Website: macys
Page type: cross-sells
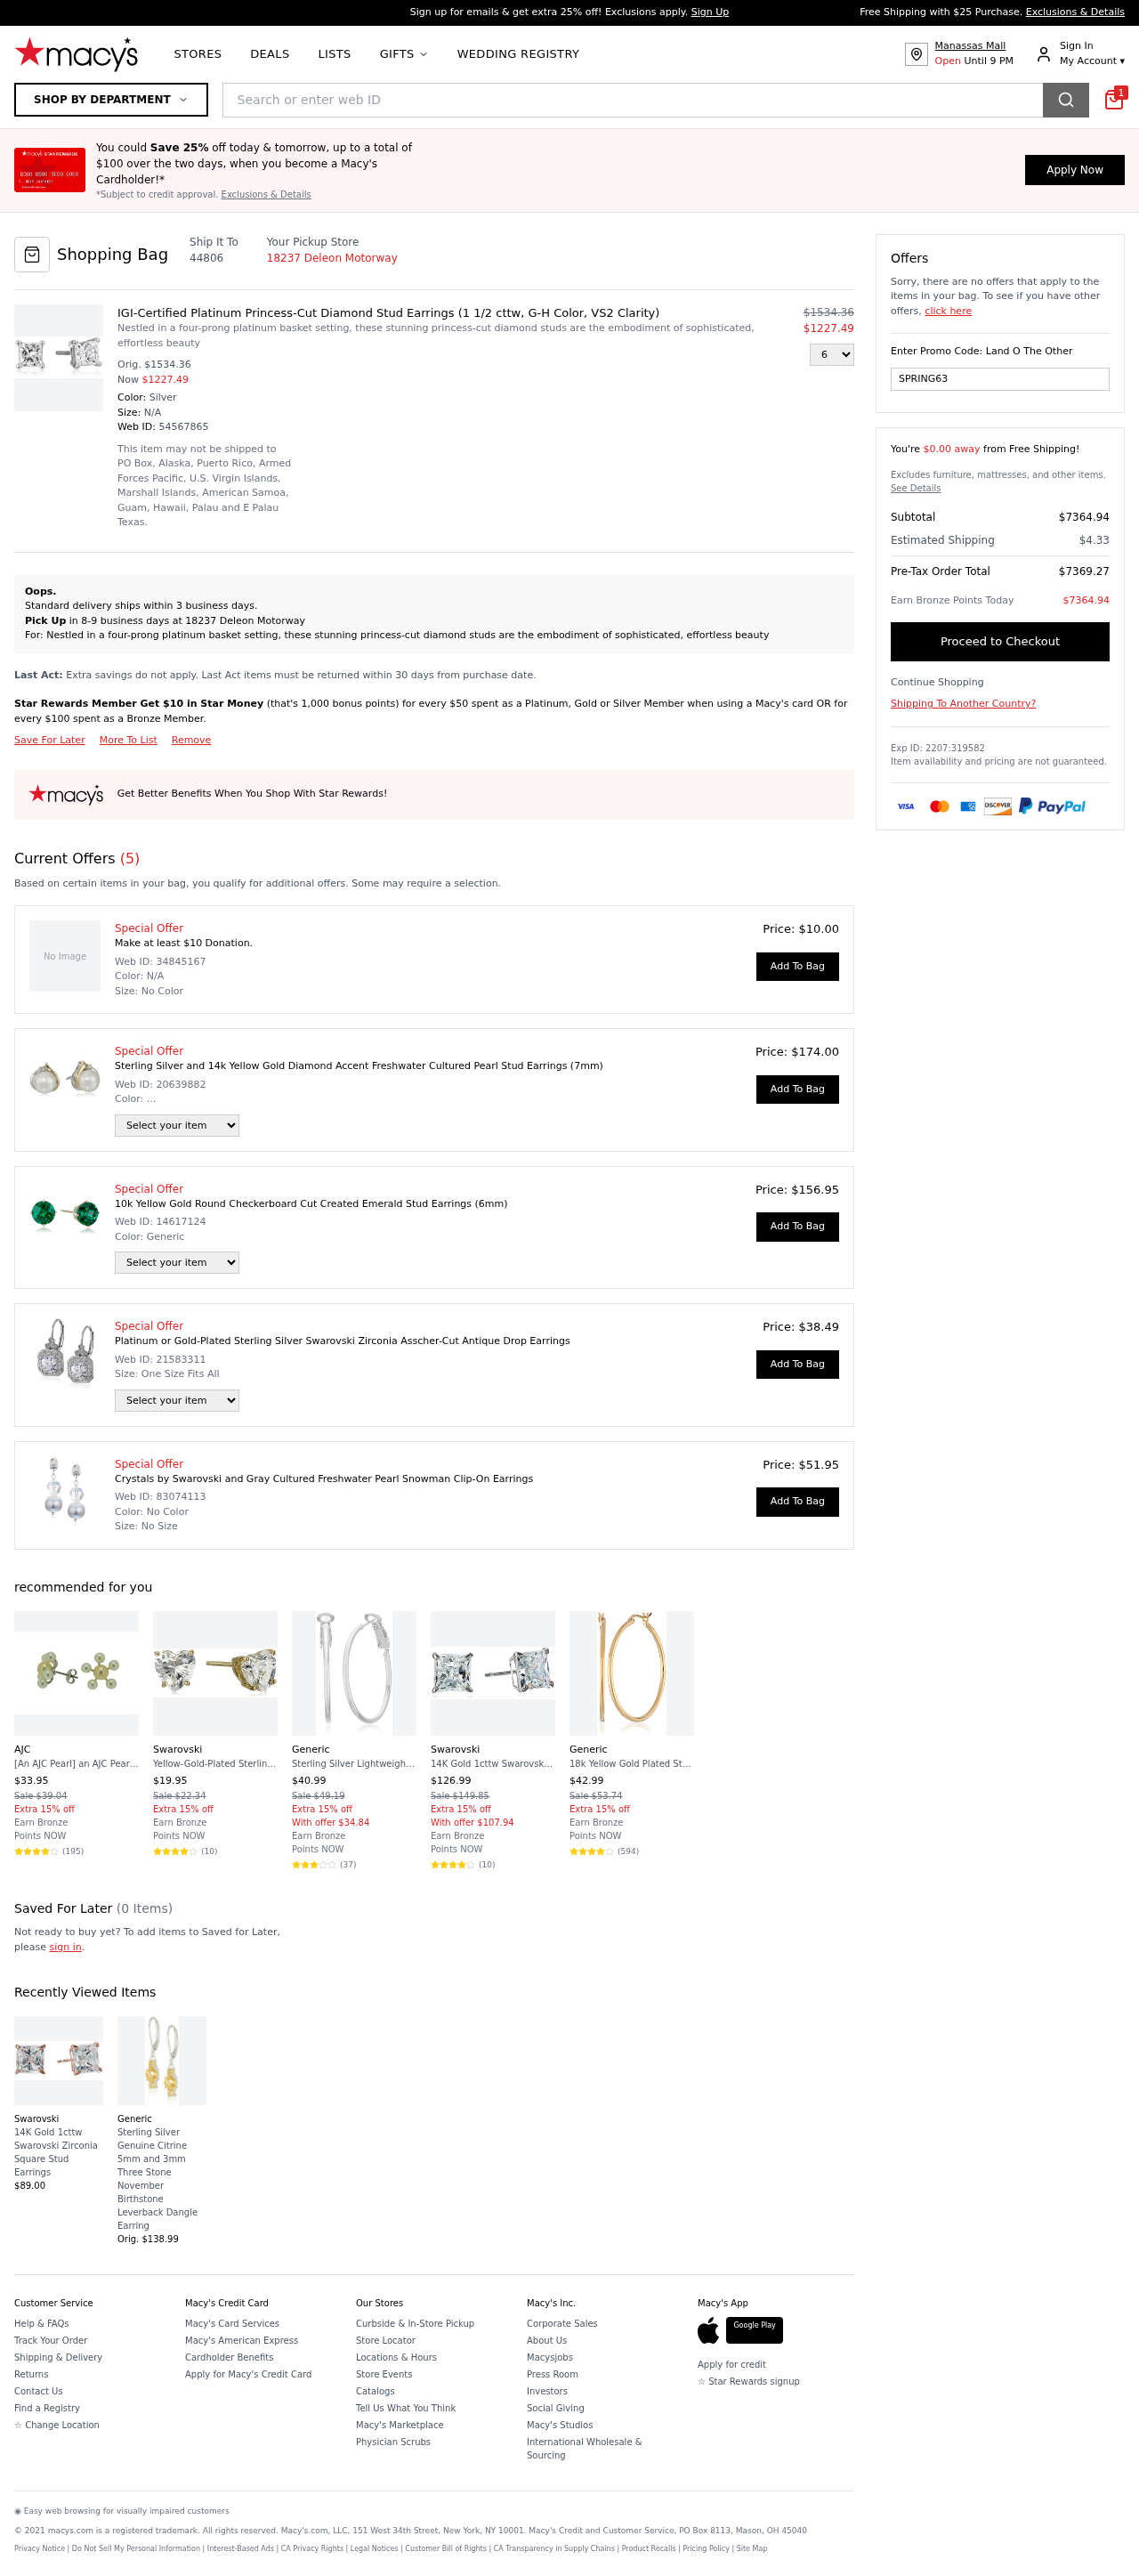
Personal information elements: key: PII_LOCATION1_STREET
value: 18237 Deleon Motorway
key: PII_POSTCODE
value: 44806
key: PII_PROMO_CODE
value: SPRING63
Product elements: key: PRODUCT10_BRAND
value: Generic
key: PRODUCT10_NAME
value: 18k Yellow Gold Plated Sterling Silver Round Tube Hoop Earrings (2 mm, 1.6" Diameter)
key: PRODUCT10_NUM_RATINGS
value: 594
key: PRODUCT10_PRICE
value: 42.99
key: PRODUCT10_RATING
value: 4.3
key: PRODUCT11_BRAND
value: Swarovski
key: PRODUCT11_NAME
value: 14K Gold 1cttw Swarovski Zirconia Square Stud Earrings
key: PRODUCT11_PRICE
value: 89
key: PRODUCT12_BRAND
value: Generic
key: PRODUCT12_NAME
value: Sterling Silver Genuine Citrine 5mm and 3mm Three Stone November Birthstone Leverback Dangle Earring
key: PRODUCT12_PRICE
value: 138.99
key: PRODUCT1_DESC
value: Nestled in a four-prong platinum basket setting, these stunning princess-cut diamond studs are the embodiment of sophisticated, effortless beauty
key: PRODUCT1_NAME
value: IGI-Certified Platinum Princess-Cut Diamond Stud Earrings (1 1/2 cttw, G-H Color, VS2 Clarity)
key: PRODUCT1_PRICE
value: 1227.49
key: PRODUCT1_QUANTITY
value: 6
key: PRODUCT2_NAME
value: Sterling Silver and 14k Yellow Gold Diamond Accent Freshwater Cultured Pearl Stud Earrings (7mm)
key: PRODUCT2_PRICE
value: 174
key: PRODUCT3_NAME
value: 10k Yellow Gold Round Checkerboard Cut Created Emerald Stud Earrings (6mm)
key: PRODUCT3_PRICE
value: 156.95
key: PRODUCT4_NAME
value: Platinum or Gold-Plated Sterling Silver Swarovski Zirconia Asscher-Cut Antique Drop Earrings
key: PRODUCT4_PRICE
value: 38.49
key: PRODUCT5_NAME
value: Crystals by Swarovski and Gray Cultured Freshwater Pearl Snowman Clip-On Earrings
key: PRODUCT5_PRICE
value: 51.95
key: PRODUCT6_BRAND
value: AJC
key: PRODUCT6_NAME
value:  [An AJC Pearl] an AJC Pearl Freshwater Pearls Earrings af35248 
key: PRODUCT6_NUM_RATINGS
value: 195
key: PRODUCT6_PRICE
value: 33.95
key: PRODUCT6_RATING
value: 4.6
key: PRODUCT7_BRAND
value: Swarovski
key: PRODUCT7_NAME
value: Yellow-Gold-Plated Sterling Silver Heart-Shape Stud Earrings made with Swarovski Zirconia
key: PRODUCT7_NUM_RATINGS
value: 10
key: PRODUCT7_PRICE
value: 19.95
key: PRODUCT7_RATING
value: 4
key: PRODUCT8_BRAND
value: Generic
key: PRODUCT8_NAME
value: Sterling Silver Lightweight Paddle Back 20mm Hoop Earrings (.75 diameter)
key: PRODUCT8_NUM_RATINGS
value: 37
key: PRODUCT8_PRICE
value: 40.99
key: PRODUCT8_RATING
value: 3.8
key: PRODUCT9_BRAND
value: Swarovski
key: PRODUCT9_NAME
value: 14K Gold 1cttw Swarovski Zirconia Square Stud Earrings
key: PRODUCT9_NUM_RATINGS
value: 10
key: PRODUCT9_PRICE
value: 126.99
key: PRODUCT9_RATING
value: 4.5
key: PRODUCT1_ORIGINAL_PRICE
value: $1534.36
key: PRODUCT6_ORIGINAL_PRICE
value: Sale $39.04
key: PRODUCT7_ORIGINAL_PRICE
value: Sale $22.34
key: PRODUCT8_ORIGINAL_PRICE
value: Sale $49.19
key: PRODUCT9_ORIGINAL_PRICE
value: Sale $149.85
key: PRODUCT10_ORIGINAL_PRICE
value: Sale $53.74
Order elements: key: ORDER_ID
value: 54567865
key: ORDER_NUM_OFFERS
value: (5)
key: ORDER_FREE_SHIPPING_THRESHOLD
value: $0.00 away
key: ORDER_SUBTOTAL
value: $7364.94
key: ORDER_SHIPPING_COST
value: $4.33
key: ORDER_TOTAL
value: $7369.27
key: ORDER_POINTS_EARNED
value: $7364.94
Search elements: key: HEADER_SEARCH
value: Search or enter web ID
Other elements: key: SAVED_NUM_ITEMS
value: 0